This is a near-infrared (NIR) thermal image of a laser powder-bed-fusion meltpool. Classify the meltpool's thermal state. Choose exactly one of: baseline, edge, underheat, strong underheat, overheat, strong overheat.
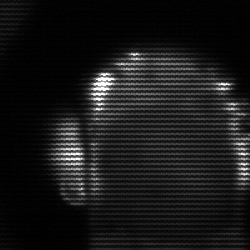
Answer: baseline